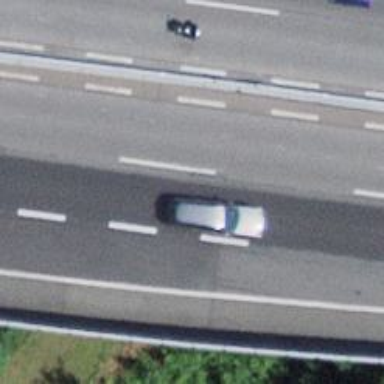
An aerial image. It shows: Viaduct bridge over motorway.